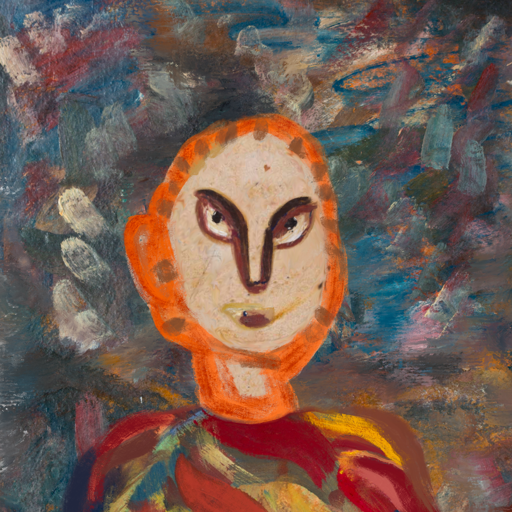
Background: Boggyland, Head And Neck Front: Rupkatha, Face Front: After_Raid, Bust: Mother_And_Son_Son, Hair Front: Blank, Head Accessory: Blank, Second Necklace: Blank, Necklace: Blank, Baby: Blank